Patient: sex M, age 36
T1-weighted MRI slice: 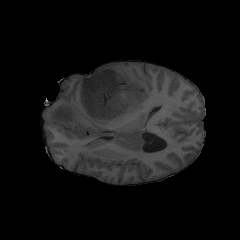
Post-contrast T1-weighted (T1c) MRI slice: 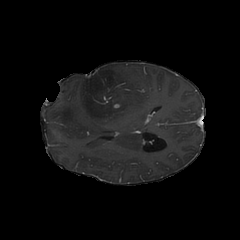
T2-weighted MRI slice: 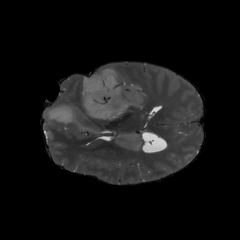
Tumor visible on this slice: yes
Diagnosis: Glioblastoma, IDH-wildtype
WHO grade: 4